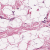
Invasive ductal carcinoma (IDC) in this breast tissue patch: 0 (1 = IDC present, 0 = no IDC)